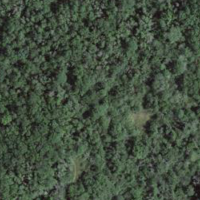
EUNIS habitat code: 41
Species observed at this site:
Anacamptis morio